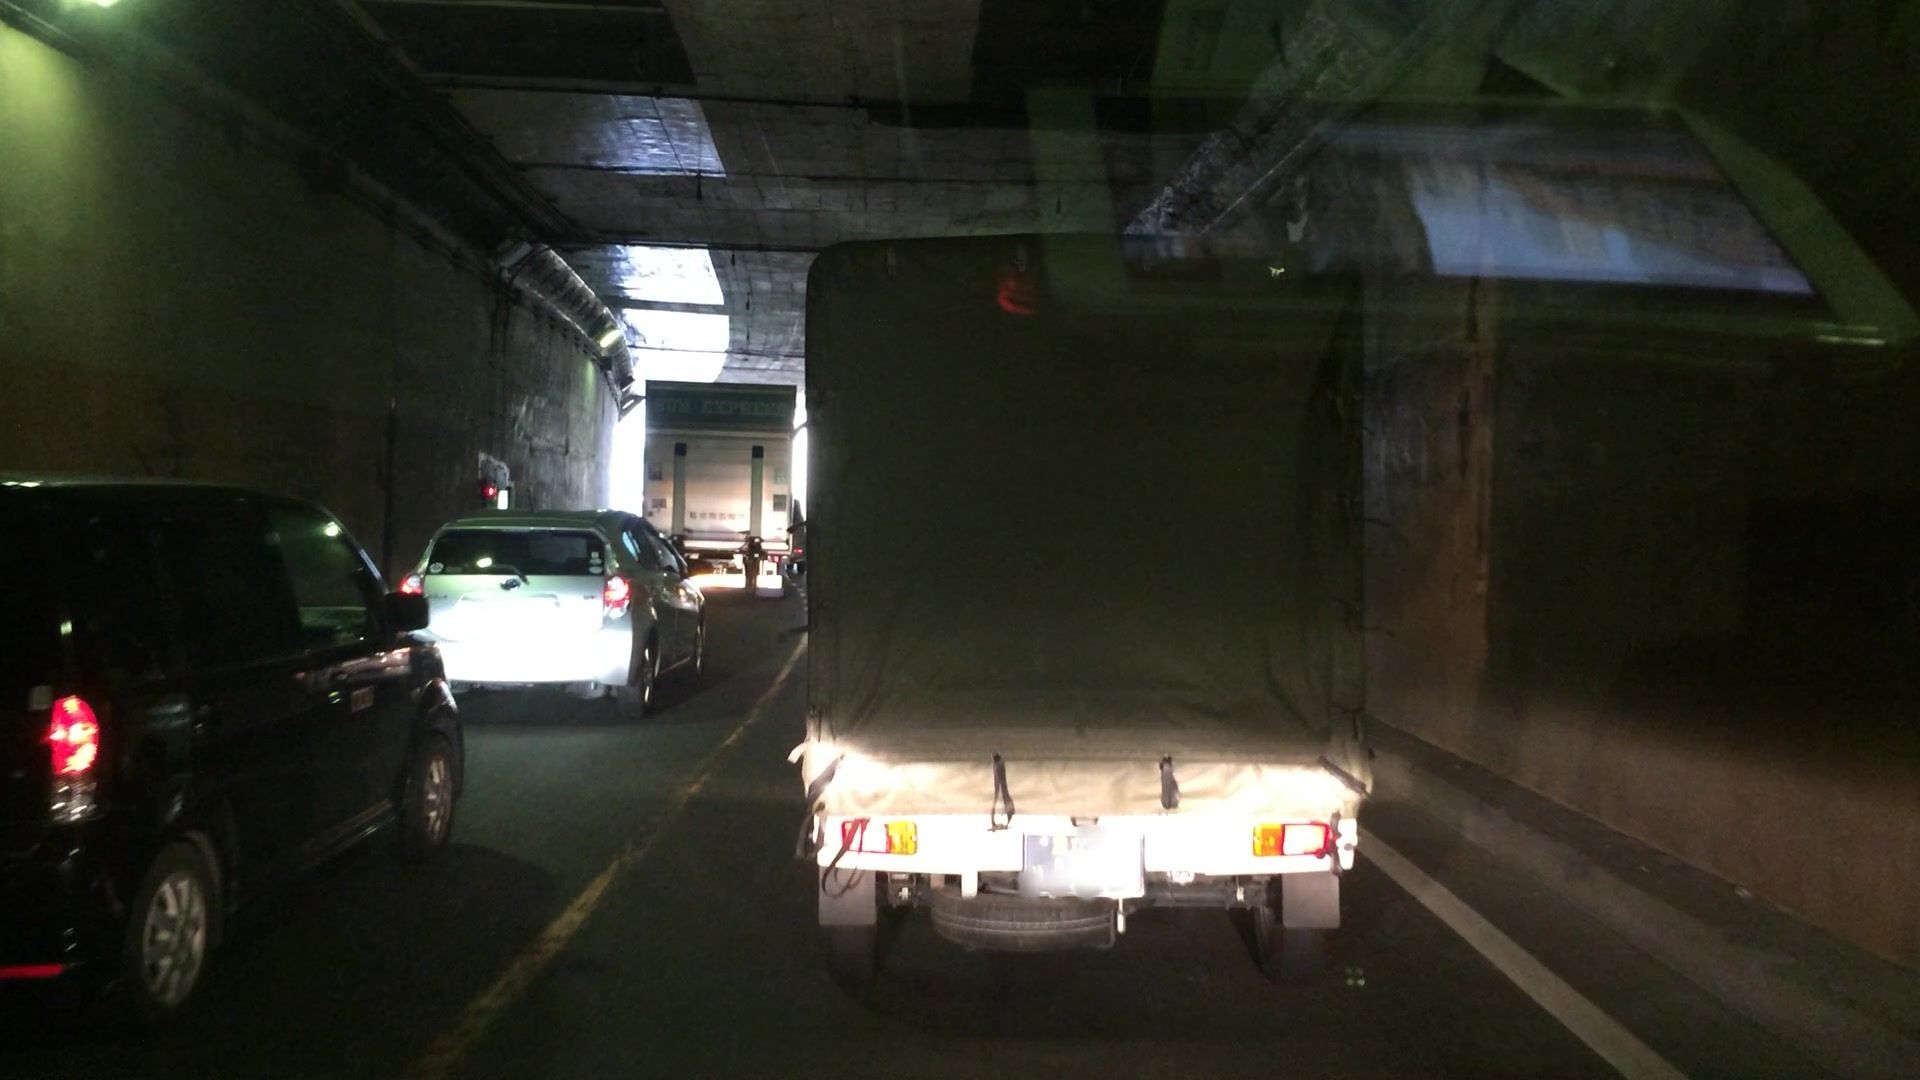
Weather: clear
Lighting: night
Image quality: slightly poor
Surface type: driving surface
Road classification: steps, pedestrian
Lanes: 2
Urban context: urban centre
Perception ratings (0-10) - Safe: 1.49, Lively: 1.93, Beautiful: 6.04, Boring: 8.36, Depressing: 7.58, Wealthy: 3.3